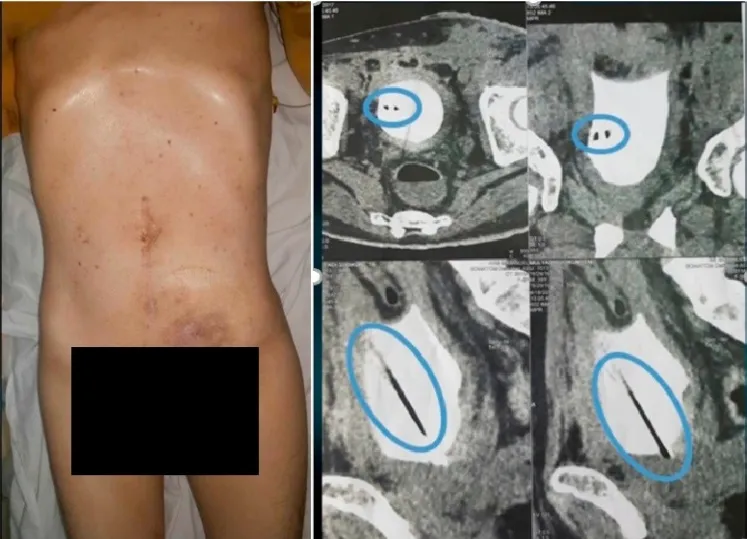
Physical examination revealed bruising on the left lower abdomen and CT-scan showed a solitary sharp-ended foreign body with one end lodged onto the bladder wall.
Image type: radiology (ct)